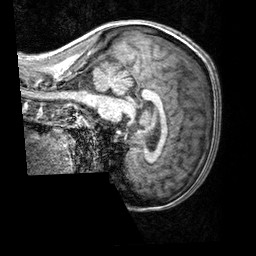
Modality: T1w
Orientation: sagittal
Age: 44
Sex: female
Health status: healthy
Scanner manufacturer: siemens
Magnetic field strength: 3 T
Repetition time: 2.3 s
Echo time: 0.00303 s